Field crop: tomato
Growth stage: 1
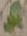
Species: solanum